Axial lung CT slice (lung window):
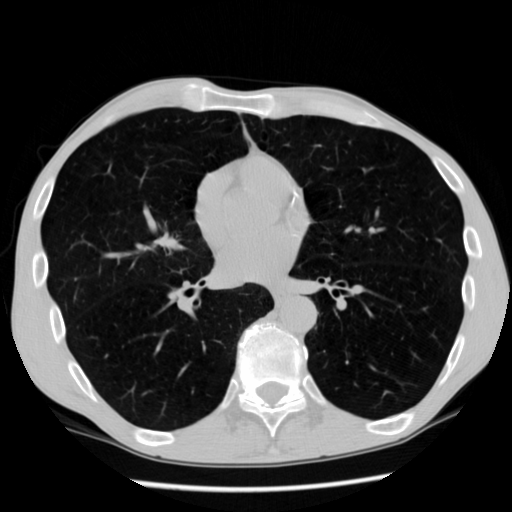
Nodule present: no